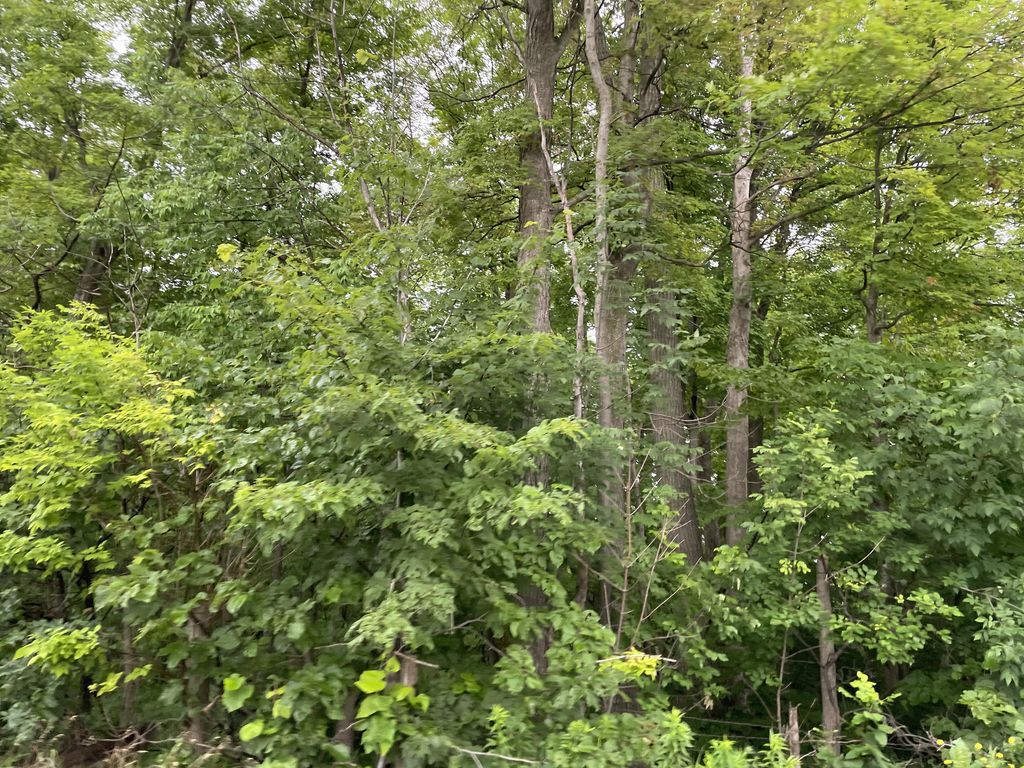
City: kitchener-waterloo